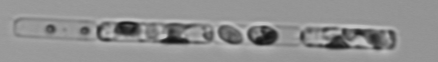
Label: Guinardia_delicatula_TAG_internal_parasite